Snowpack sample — Loveland Pass, Silver Plume, Colorado, USA (1/12/25, 11:40 AM MST)
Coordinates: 39.66, -105.88
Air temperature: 7 °F
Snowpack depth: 140 cm
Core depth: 10 cm
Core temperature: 41 °F
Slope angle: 11°, slope face: 30°
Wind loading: high
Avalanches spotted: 2
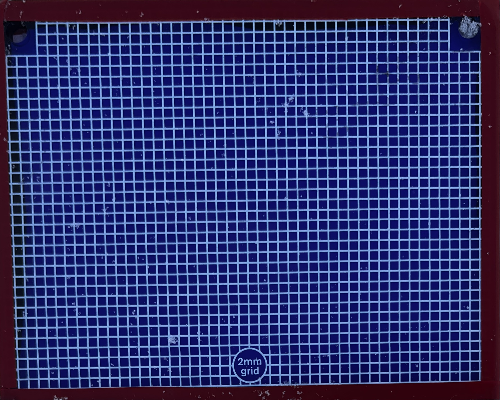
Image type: profile
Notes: Pilot using slightly modified coring method that took too large segment for snow profile picturing, advised not to use in higher level models. Two avalanche on south face nearby, partially cloudy with light snow in the last 24 hours. Lots of wind loading on eastern features.